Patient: sex F, age 55
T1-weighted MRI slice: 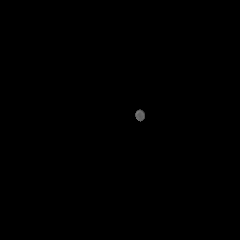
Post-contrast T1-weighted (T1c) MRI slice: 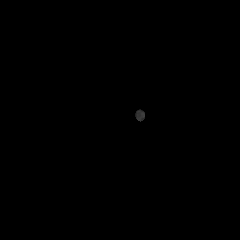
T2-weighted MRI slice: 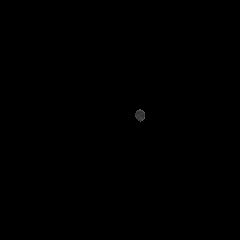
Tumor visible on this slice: no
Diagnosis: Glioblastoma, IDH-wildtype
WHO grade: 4